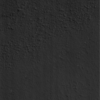
Label: not_dusty